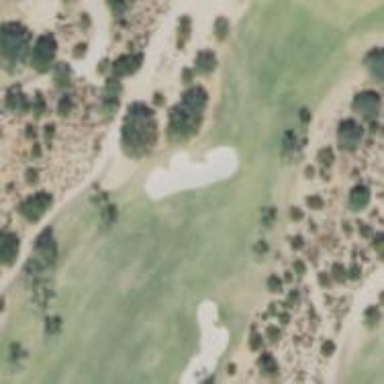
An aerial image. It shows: Golf tee.